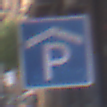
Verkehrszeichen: Parkhaus
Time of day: MorningAfternoon
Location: Outdoor (Urban)
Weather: PartlyCloudy
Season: NotSpecified
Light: Natural